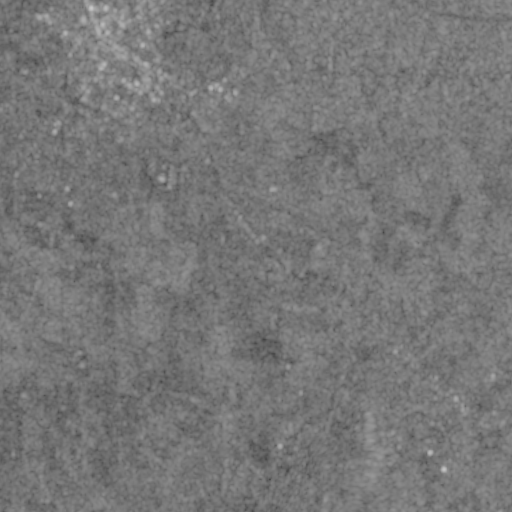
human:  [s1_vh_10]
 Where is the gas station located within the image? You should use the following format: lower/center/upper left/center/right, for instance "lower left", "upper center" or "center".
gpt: The gas station is located in the upper center of the image.
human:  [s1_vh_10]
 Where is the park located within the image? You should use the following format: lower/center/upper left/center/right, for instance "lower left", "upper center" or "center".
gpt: The park is located in the upper left of the image.
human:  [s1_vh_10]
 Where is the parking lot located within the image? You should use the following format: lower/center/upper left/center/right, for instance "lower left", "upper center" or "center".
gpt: The parking lot is located in the upper left of the image.
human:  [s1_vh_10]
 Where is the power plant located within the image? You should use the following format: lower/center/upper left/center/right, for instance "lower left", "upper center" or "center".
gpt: There is no power plant in the image.

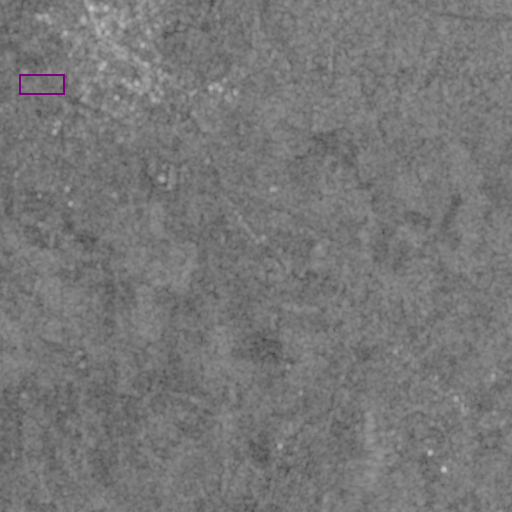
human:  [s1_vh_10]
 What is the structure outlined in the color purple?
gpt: The structure outlined in purple is a park.
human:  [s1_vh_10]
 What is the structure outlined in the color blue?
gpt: There is no blue outline.